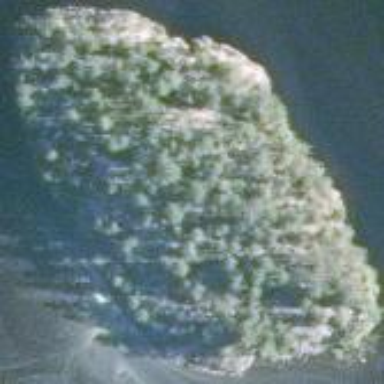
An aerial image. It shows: Islet covered with woodland.